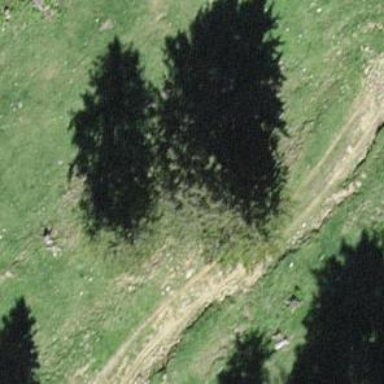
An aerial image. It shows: Needle-leaved tree in natural setting.